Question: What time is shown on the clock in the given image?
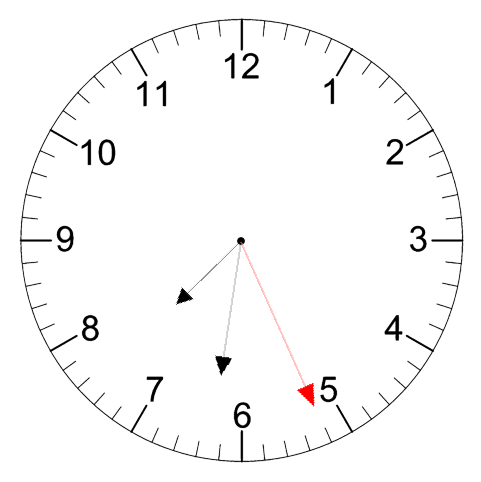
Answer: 07:31:26